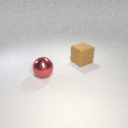
large brown rubber cube behind large red metal sphere